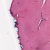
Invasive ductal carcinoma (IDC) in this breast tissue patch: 0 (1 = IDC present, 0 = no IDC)